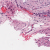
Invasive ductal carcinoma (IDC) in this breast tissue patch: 0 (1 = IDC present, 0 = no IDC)